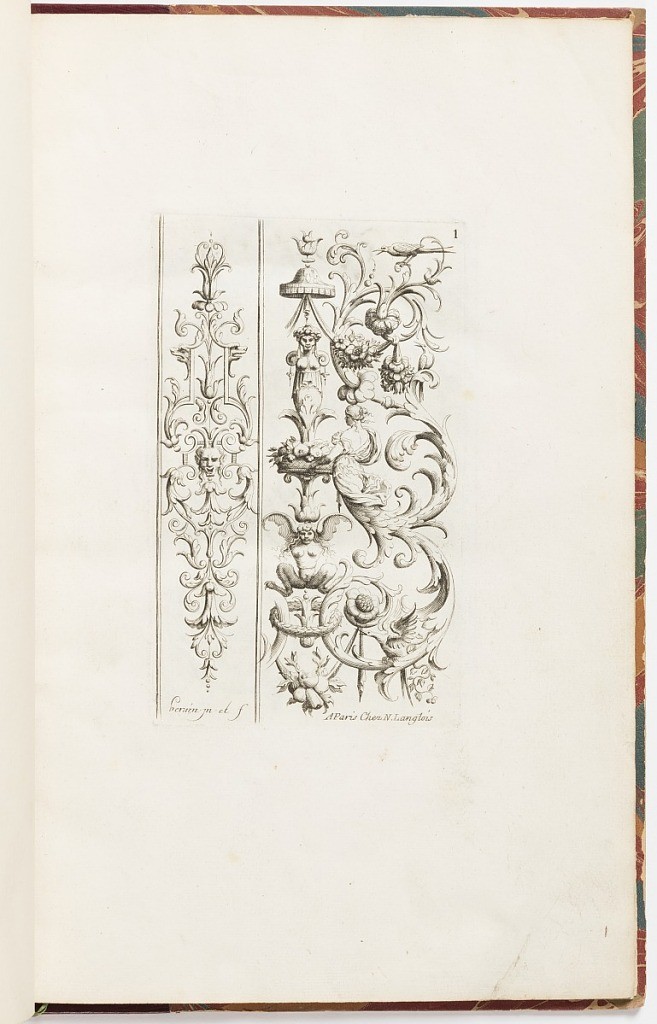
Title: Ornament Designs
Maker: Jean Bérain, the elder, French, 1640 – 1711
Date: ca.1670–ca.1700
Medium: Etching and engraving on laid paper
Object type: Print
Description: Ornament designs with grotesques motifs, featuring strapwork, masks, herms, a bird, flowers, fruit, foliage, and fleurons. A narrow design to the left is framed by lines, with another wider design to the right. The plate is numbered and signed.